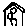
Label: house